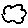
Label: cloud